Interaction volume radius: 10 \u00c5
Interaction volume height: 35 \u00c5
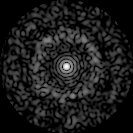
Disorder parameter: 0.8331